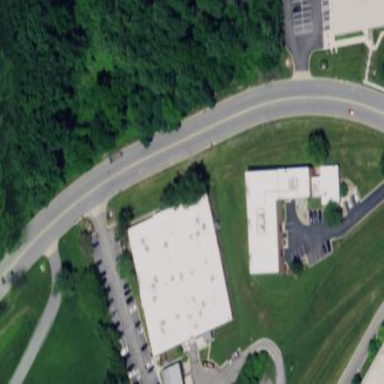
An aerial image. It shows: Commercial building.